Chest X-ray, PA view. Patient: 24 years old, sex F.
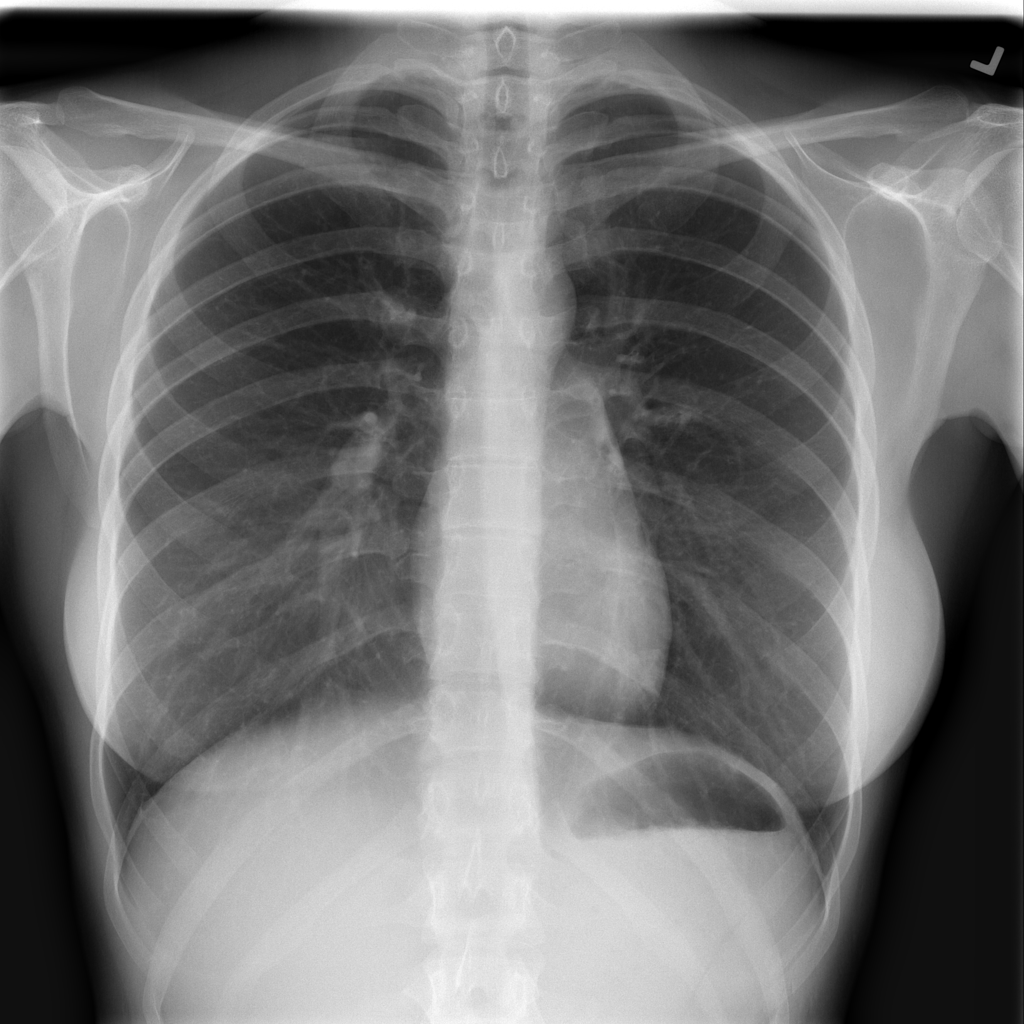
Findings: No Finding